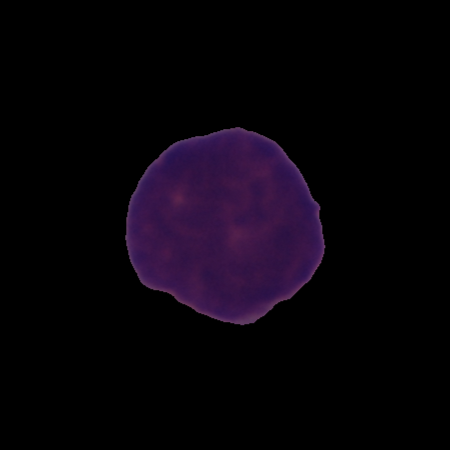
Label: cancer